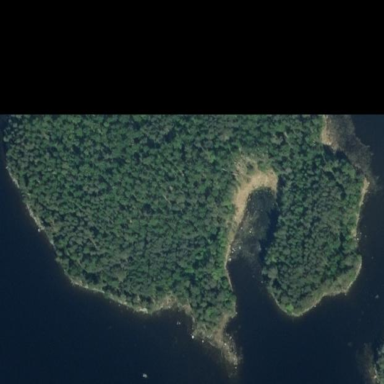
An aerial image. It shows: Islet.